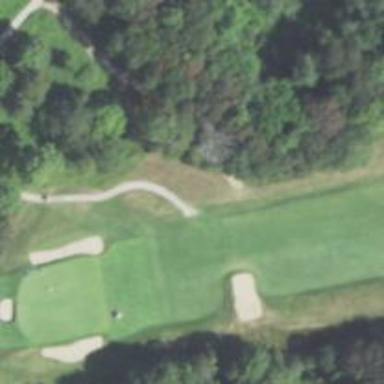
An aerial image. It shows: Path for both roads and golfers.